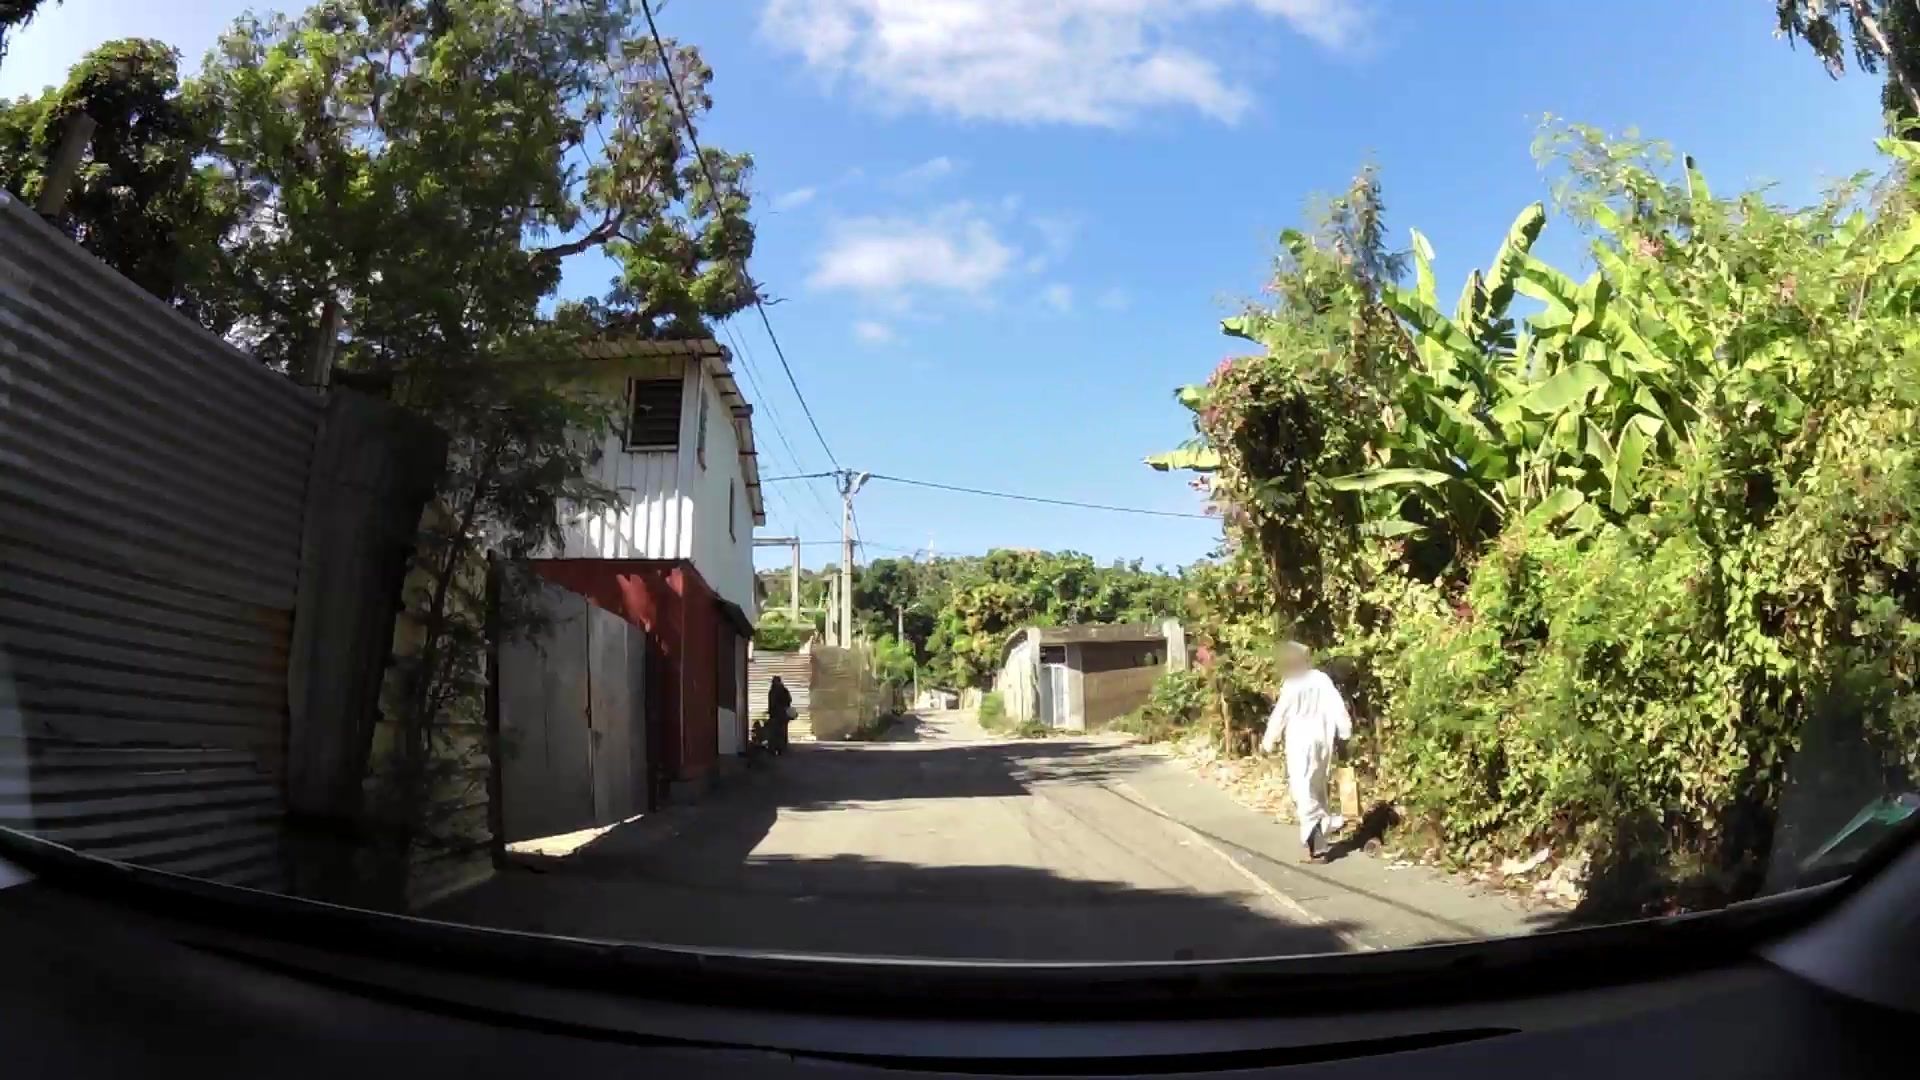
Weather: clear
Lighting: day
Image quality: good
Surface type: cycling surface
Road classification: residential
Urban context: dense urban cluster
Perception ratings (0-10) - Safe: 5.33, Lively: 7.32, Beautiful: 2.77, Boring: 4.01, Depressing: 3.43, Wealthy: 4.75